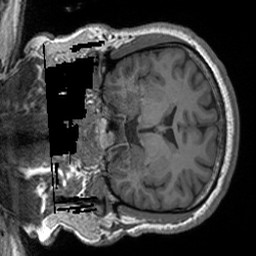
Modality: T1w
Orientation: coronal
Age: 31
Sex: male
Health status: healthy
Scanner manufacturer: siemens
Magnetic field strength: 3 T
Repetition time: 1.9 s
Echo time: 0.00252 s